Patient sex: F
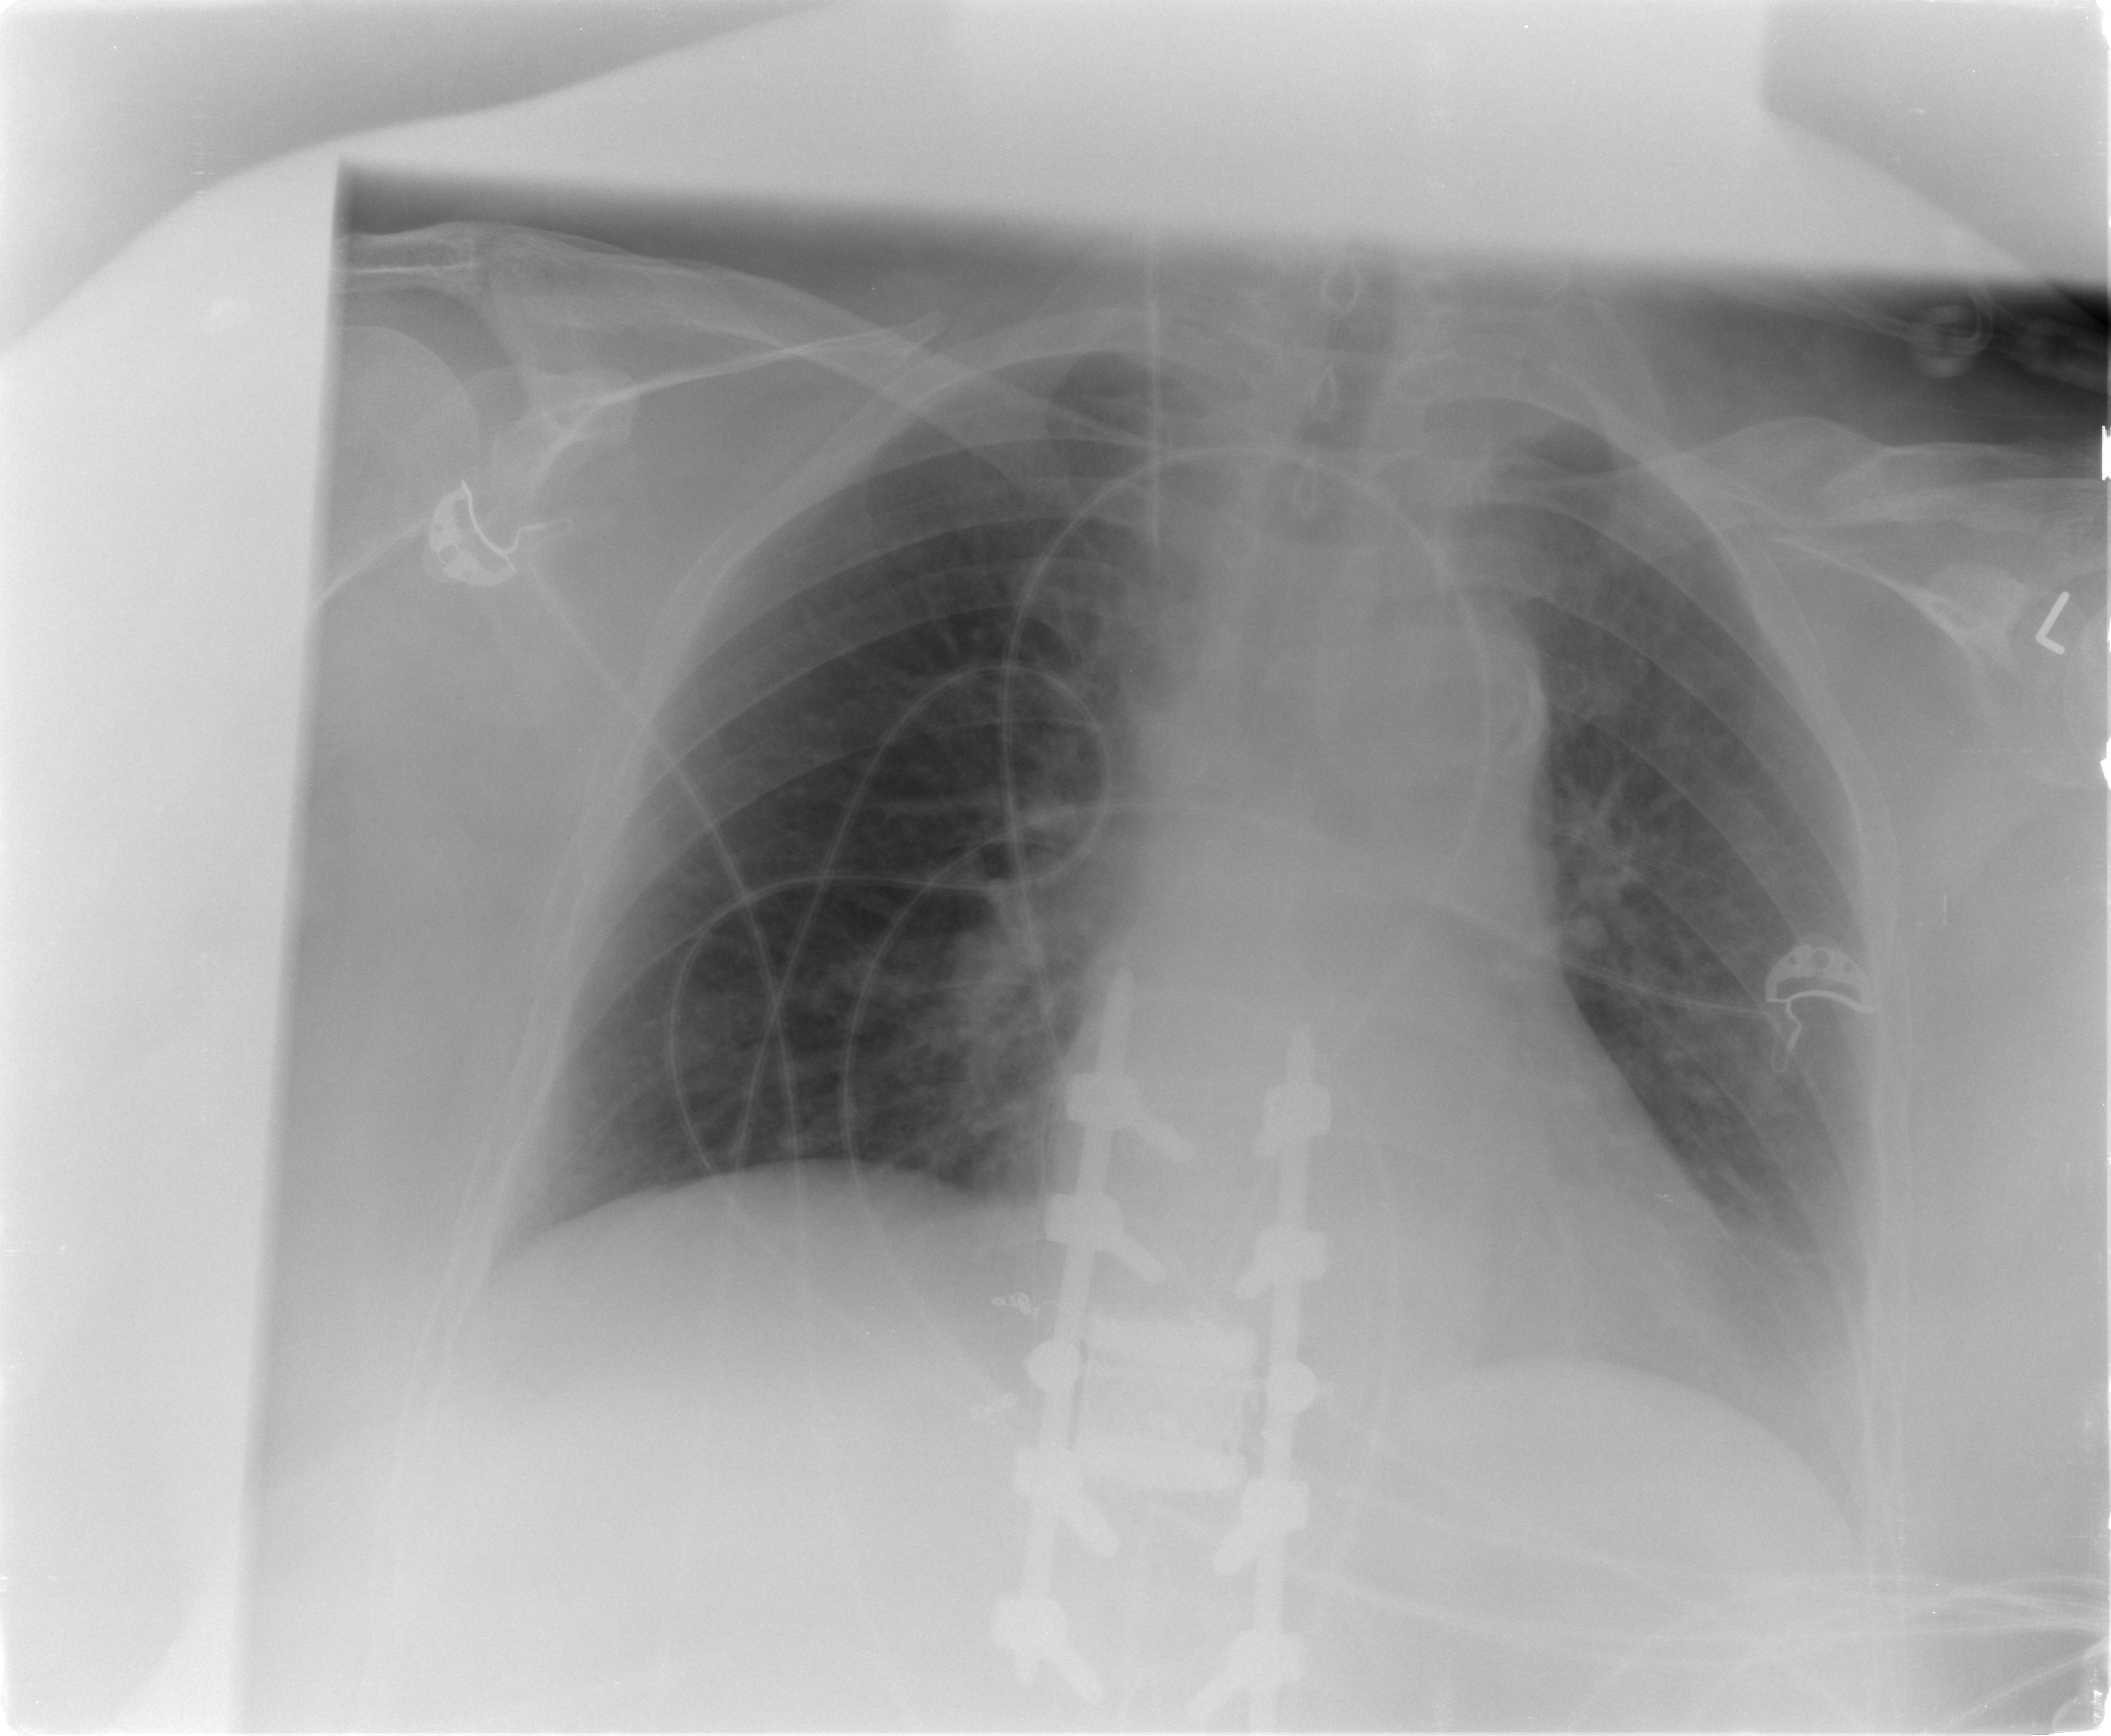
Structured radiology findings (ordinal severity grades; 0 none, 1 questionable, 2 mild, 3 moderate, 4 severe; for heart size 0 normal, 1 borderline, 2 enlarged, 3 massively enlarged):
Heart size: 0
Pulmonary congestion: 2
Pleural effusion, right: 0
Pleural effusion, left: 2
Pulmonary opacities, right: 0
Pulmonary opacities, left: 0
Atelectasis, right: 0
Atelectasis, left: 2